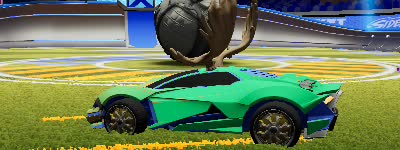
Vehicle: werewolf